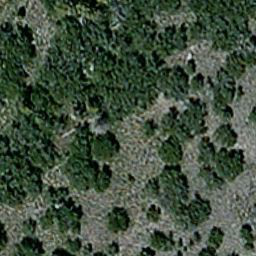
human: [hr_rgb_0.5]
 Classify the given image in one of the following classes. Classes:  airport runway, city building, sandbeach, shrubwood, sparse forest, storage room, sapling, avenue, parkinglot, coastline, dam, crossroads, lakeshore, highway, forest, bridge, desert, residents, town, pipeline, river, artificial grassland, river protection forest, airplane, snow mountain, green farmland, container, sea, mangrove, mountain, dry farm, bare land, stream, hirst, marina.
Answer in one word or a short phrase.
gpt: sparse forest